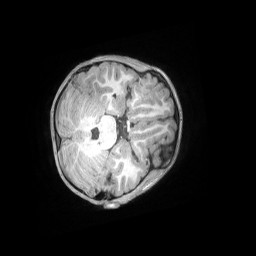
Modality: T1w
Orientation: axial
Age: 6
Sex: male
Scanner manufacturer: siemens
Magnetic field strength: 3 T
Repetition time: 2.53 s
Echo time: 0.00164 s